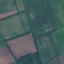
Land use / land cover class: AnnualCrop